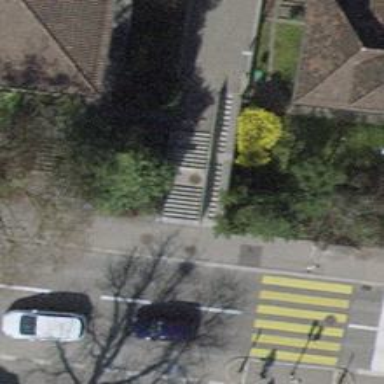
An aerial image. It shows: Fence with bars.